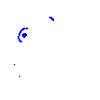
Particle: pion